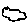
Label: cloud